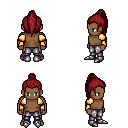
a pixel art fantasy rpg character, male body template, human, dark skin, gold arm armor, metal pants, brunette long topknot hairstyle, metal boots, four views (front, back, left, right), 2x2 character sprite sheet, small pixel art, hard edges, no anti-aliasing